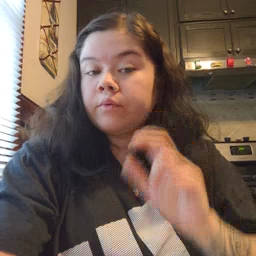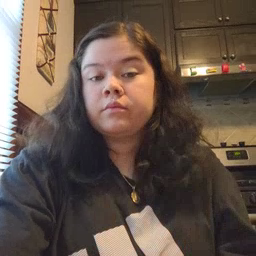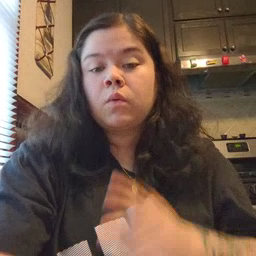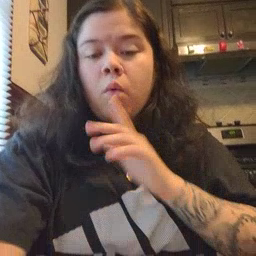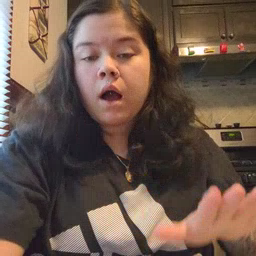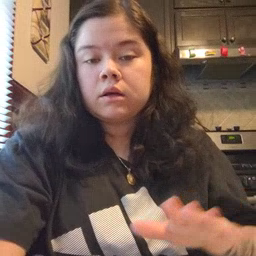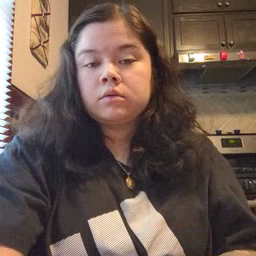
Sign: quiet